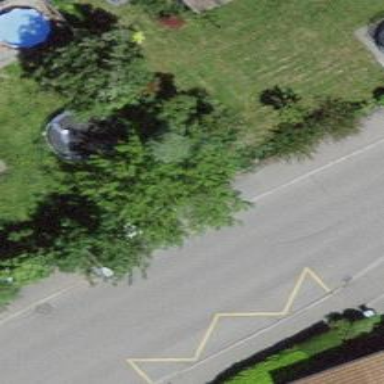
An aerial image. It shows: Public transport stop position.